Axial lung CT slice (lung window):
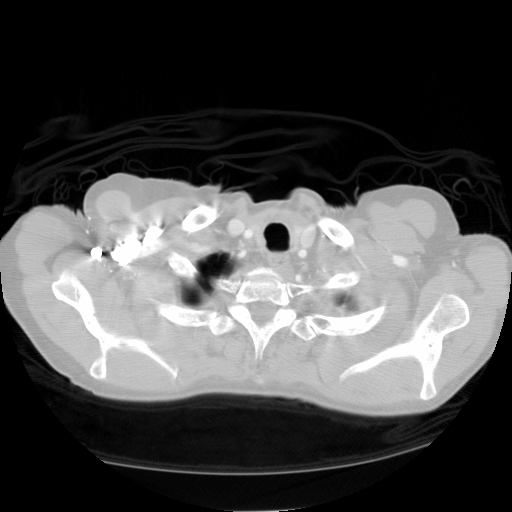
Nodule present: no